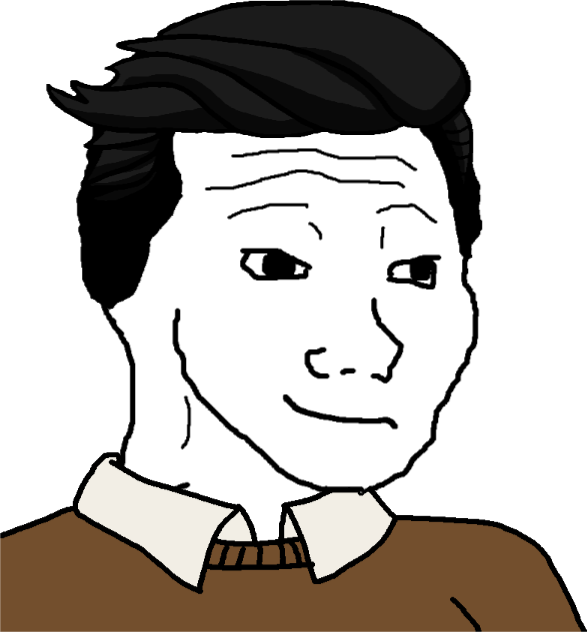
Label: 5_Bloomer